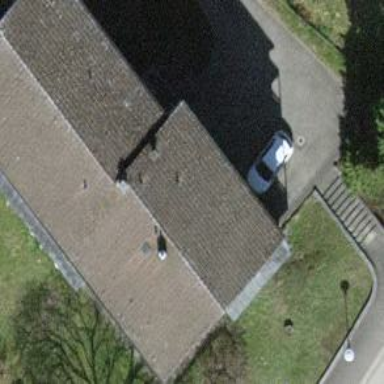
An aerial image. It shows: Simple and straightforward house.